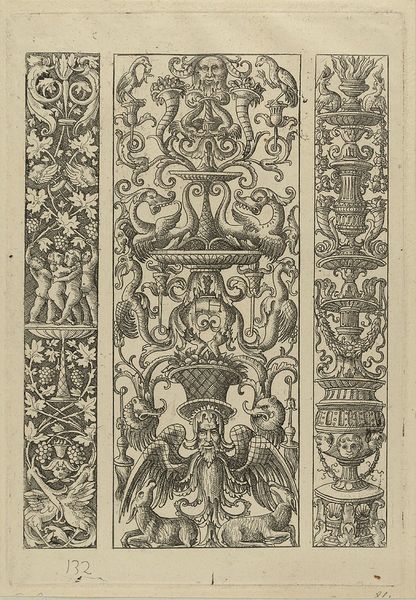
Titel: Drei Kandelabergrotesken
Künstler: Lambert Hopfer
Standort: Hamburg
Institution: Museum für Kunst und Gewerbe Hamburg
Schlagwörter: menschen, schmuck, tiere, ornament, gesichter, renaissance, papier, grafik, graphik, fotografie, photographie, druckgraphik, druckgrafik, radierung, gestalten, weintrauben, fabelwesen, zier, weinranken, putten, ungeheuer, kandelaber, amoretten, monster, groteske, fabeltier, fabeltiere, tierornament, gerippt, zwitterwesen, monstrum, pfanzen, reproduktionen, druckerzeugnisse, tierornamente, ornamentstich, vorlageblätter, hopfenblatt